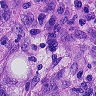
Metastatic tissue present: yes